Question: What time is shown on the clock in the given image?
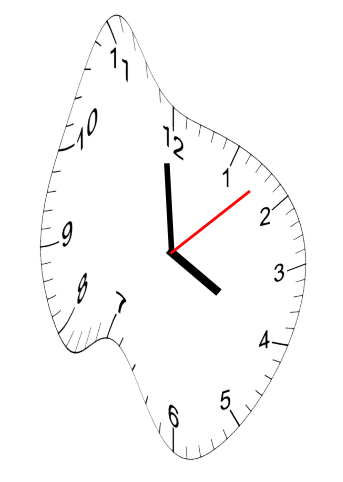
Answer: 03:59:08